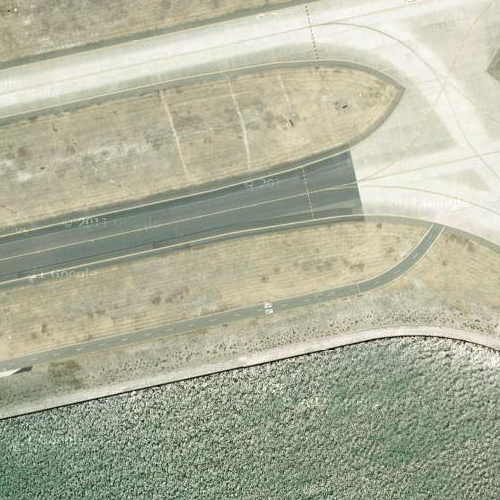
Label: sydney